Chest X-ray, PA view. Patient: 56 years old, sex F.
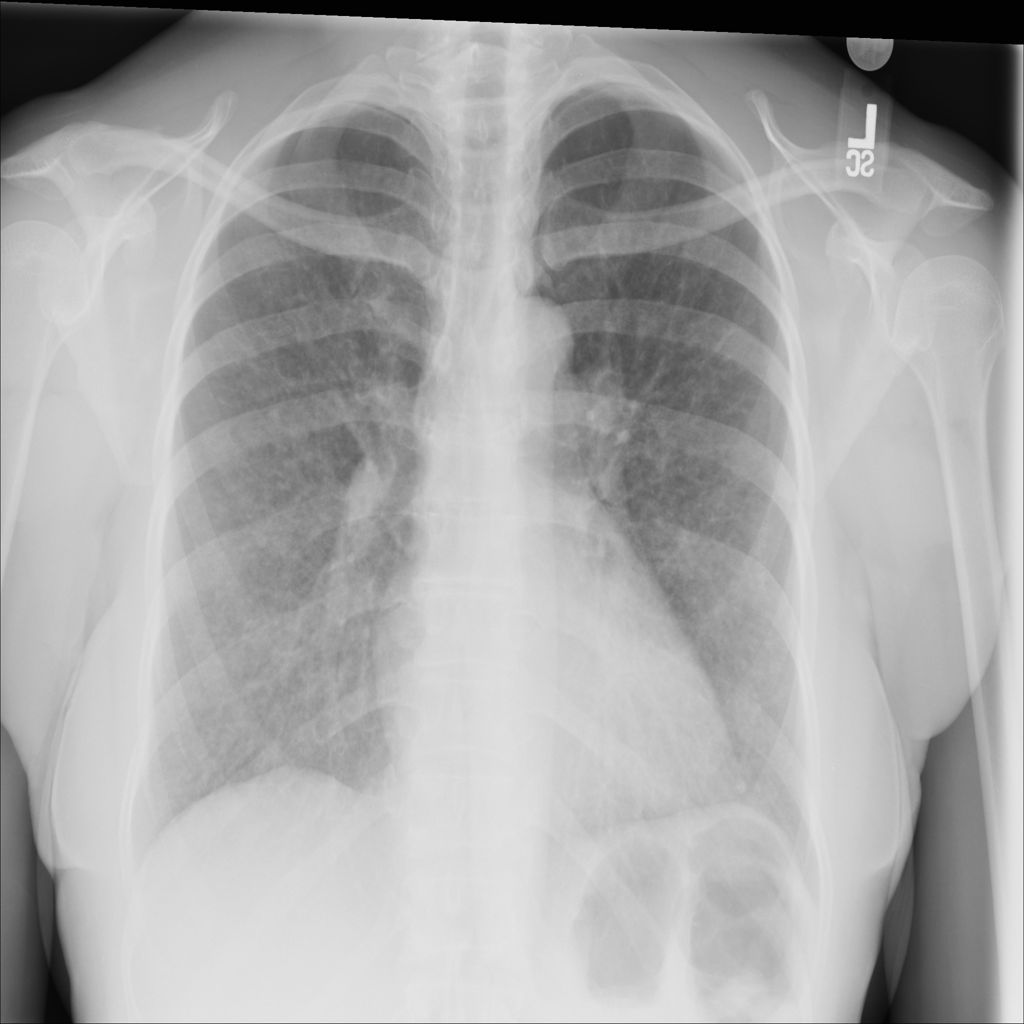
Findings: No Finding